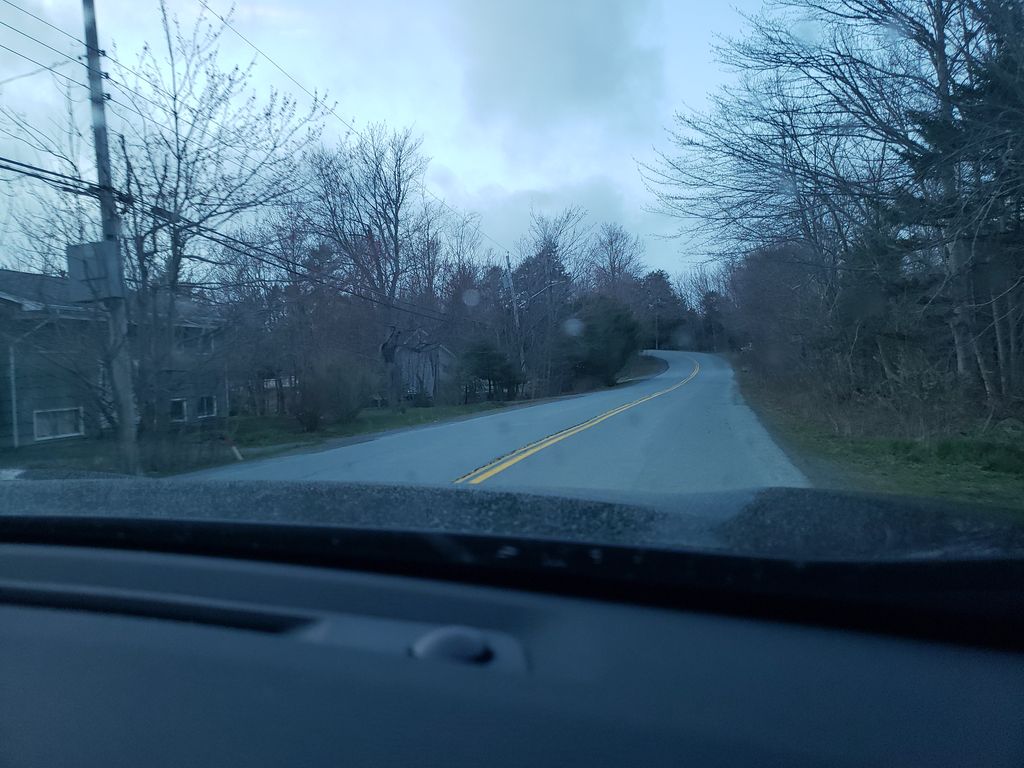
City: halifax